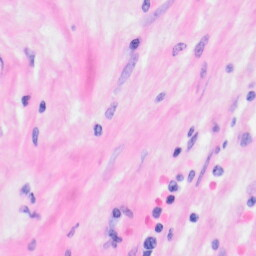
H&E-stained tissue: Kidney